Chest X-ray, PA view. Patient: 35 years old, sex F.
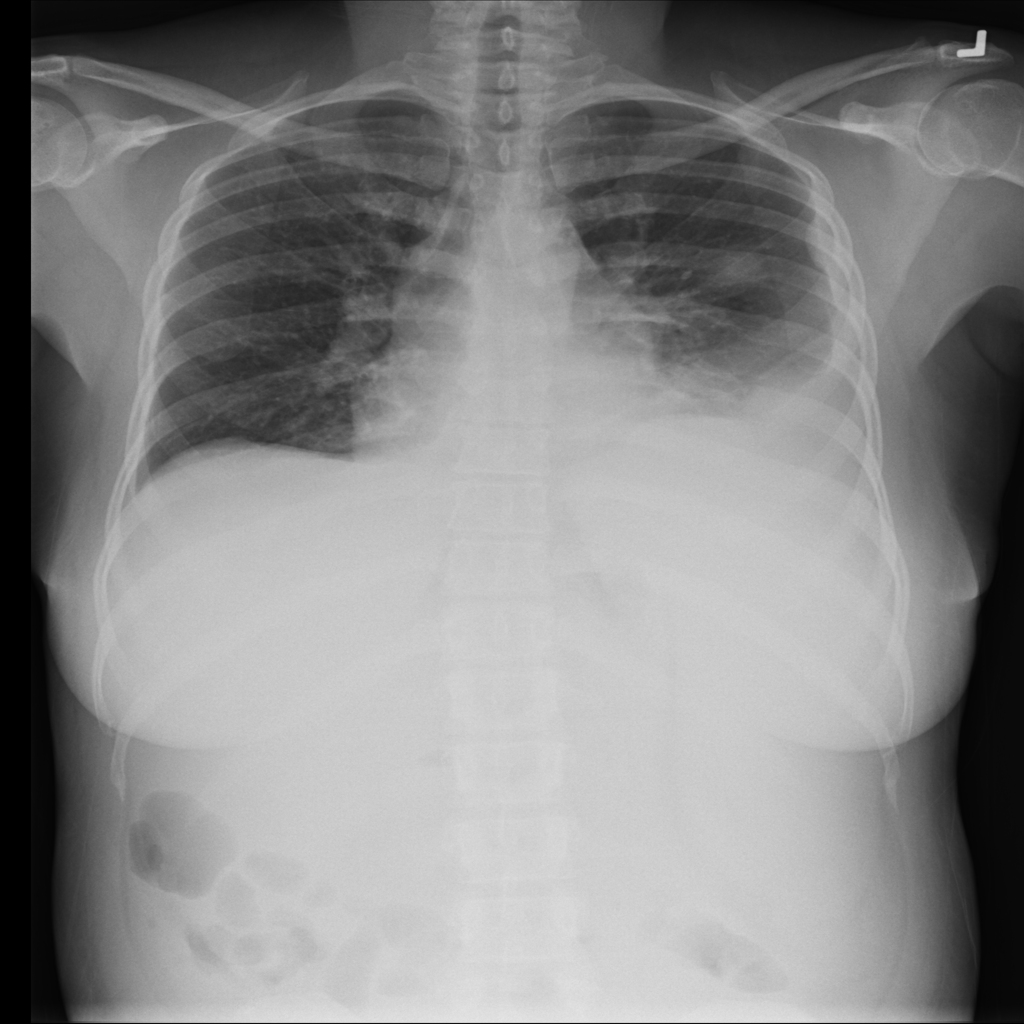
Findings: Atelectasis, Effusion, Infiltration